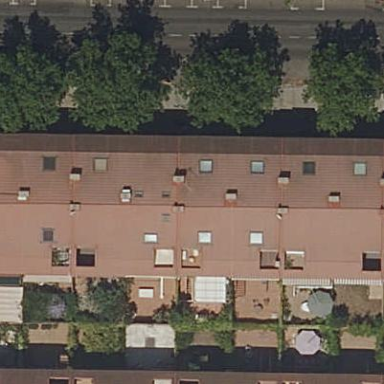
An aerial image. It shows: Terrace building.